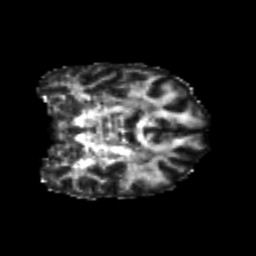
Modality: FA
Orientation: coronal
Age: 26
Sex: female
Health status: healthy
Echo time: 0.074 s